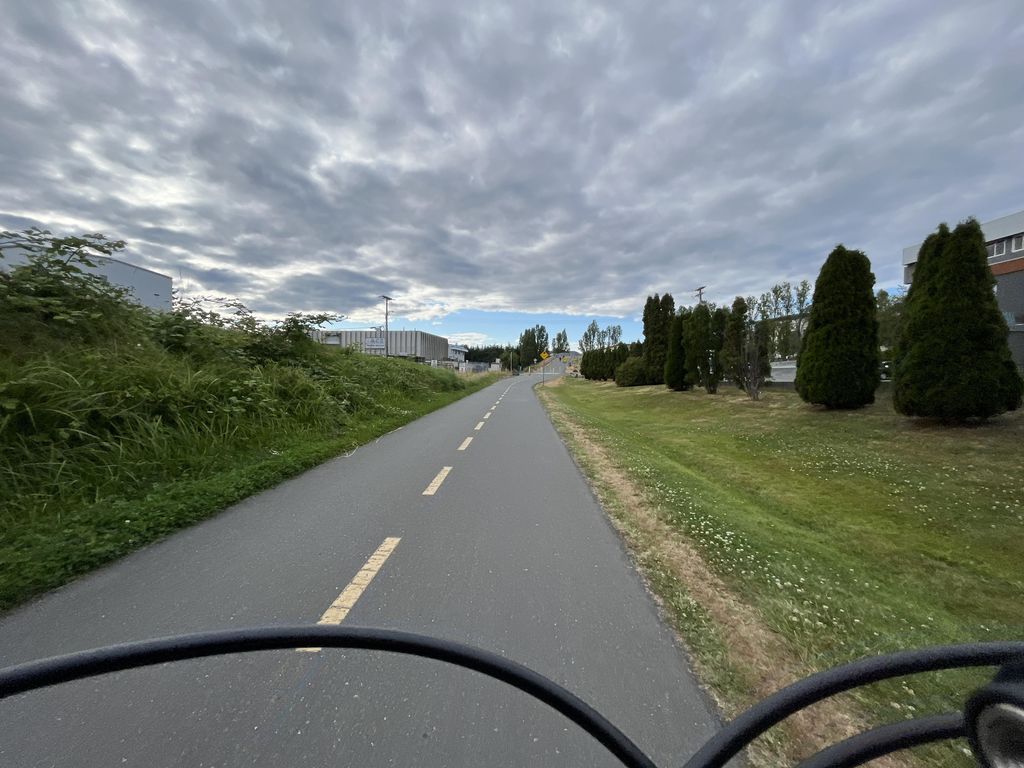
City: victoria